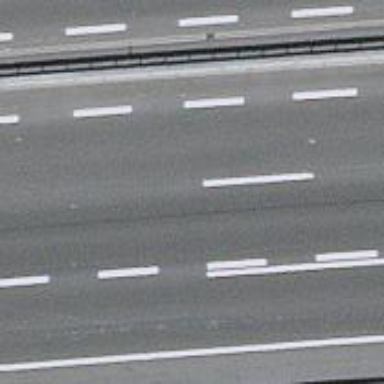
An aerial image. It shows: View of motorway.